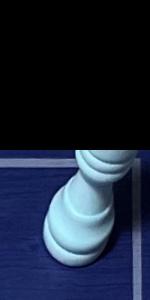
Label: Rook_White